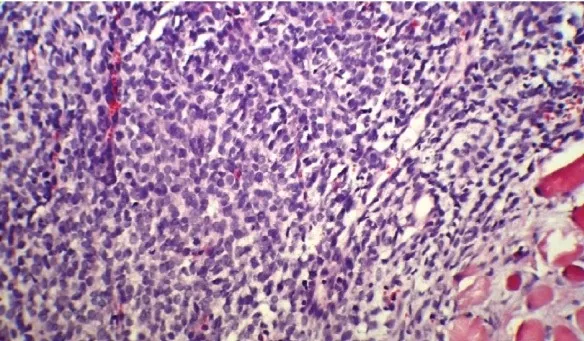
A low-magnification (10x) pathology of the sternal mass showing fibromuscular tissue infiltrated with round tumour cells.
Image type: pathology (h&e)